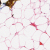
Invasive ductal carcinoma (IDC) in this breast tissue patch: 0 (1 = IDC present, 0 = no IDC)